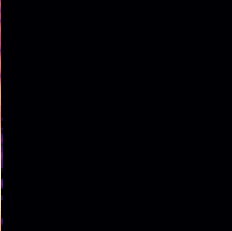
Sound class: Sea waves